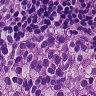
Metastatic tissue present: yes